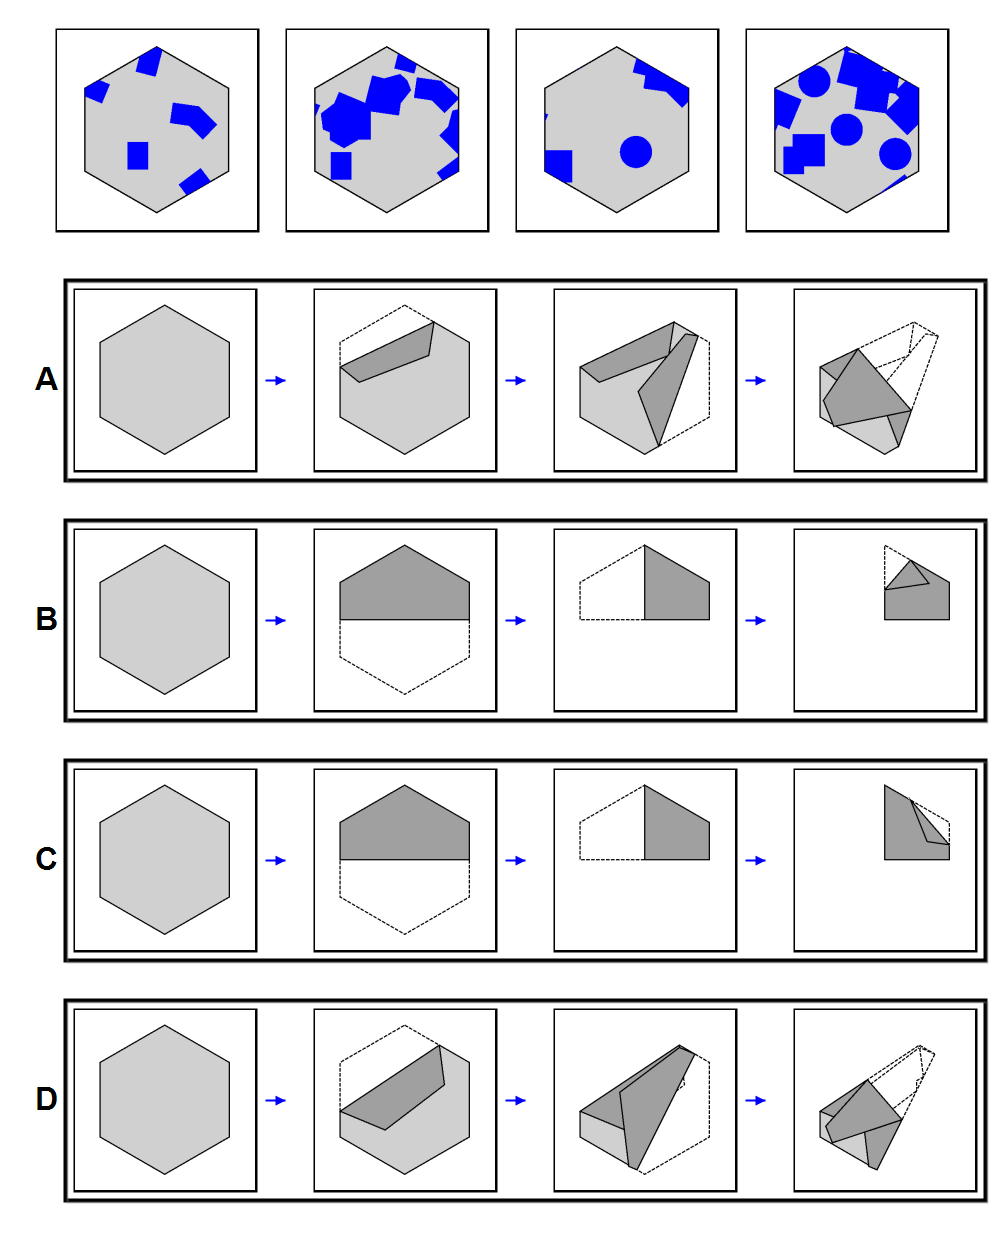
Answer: D